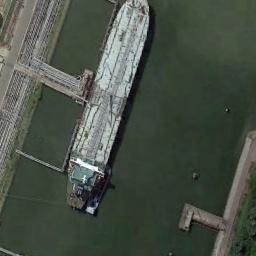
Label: ship